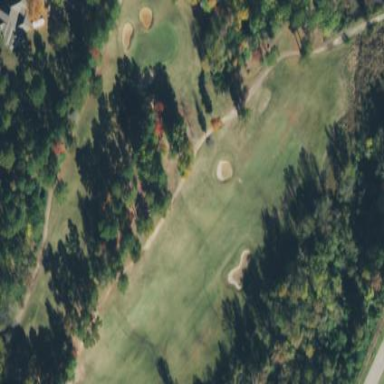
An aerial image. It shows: Rough area on grassy golf course.